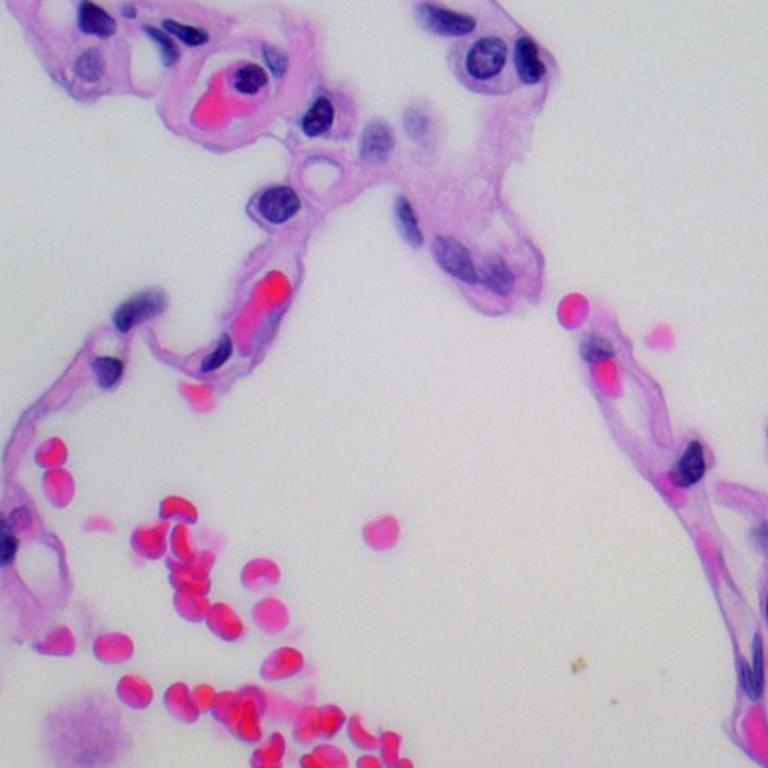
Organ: lung
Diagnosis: benign